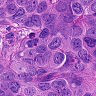
Metastatic tissue present: yes